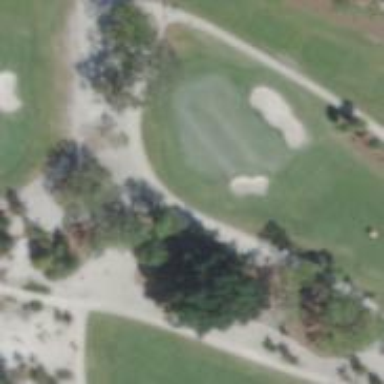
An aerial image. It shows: Path for both road and golf.